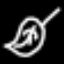
Label: leaf